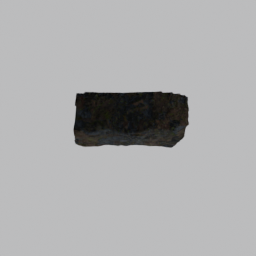
Label: nature